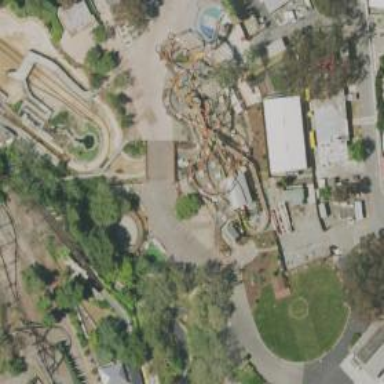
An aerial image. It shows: Thrilling roller coaster attraction.